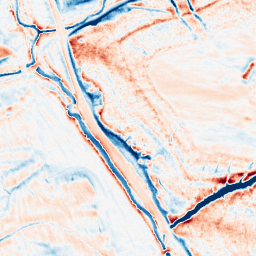
Category: classical
Decomposition family: gaussian_anisotropic
Decomposition parameters: sigma_x: 2
sigma_y: 5
Upsampling method: cubic_mitchell
Upsampling parameters: scale: 4
Upsampling scale: 4